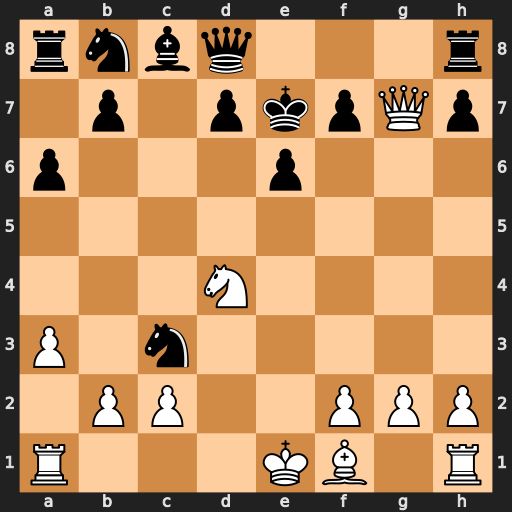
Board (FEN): rnbq3r/1p1pkpQp/p3p3/8/3N4/P1n5/1PP2PPP/R3KB1R
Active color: w
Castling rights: KQ
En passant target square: -
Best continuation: Nf5+ exf5 Qe5+ Kf8 Qxh8+